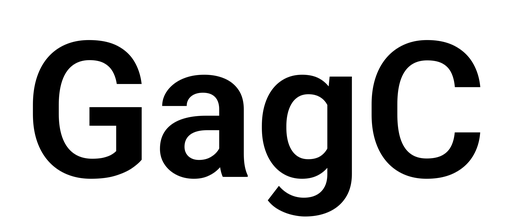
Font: Roboto_SemiBold